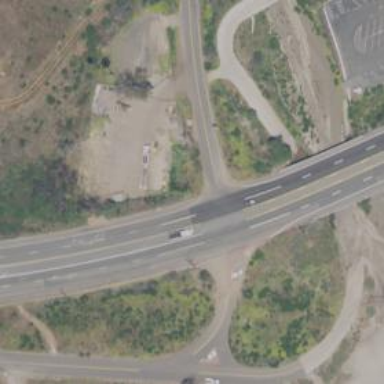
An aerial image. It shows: Trunk link highway.